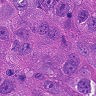
Metastatic tissue present: yes